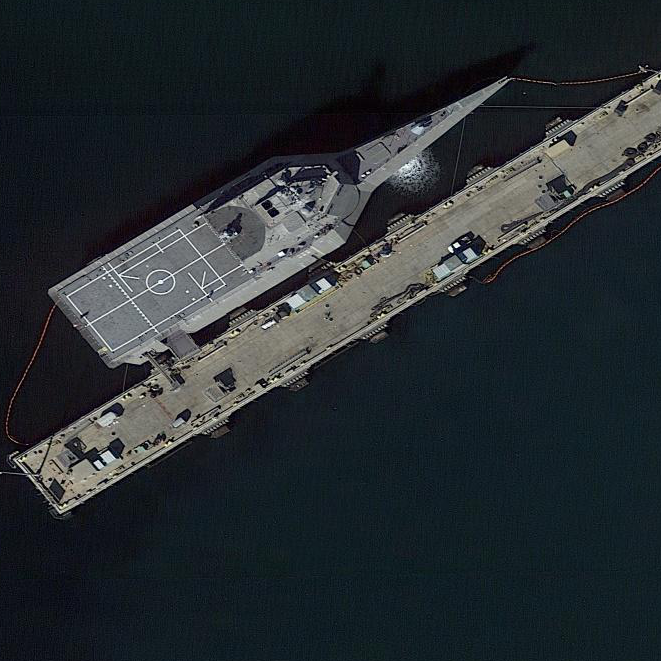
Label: Independence-class_combat_ship